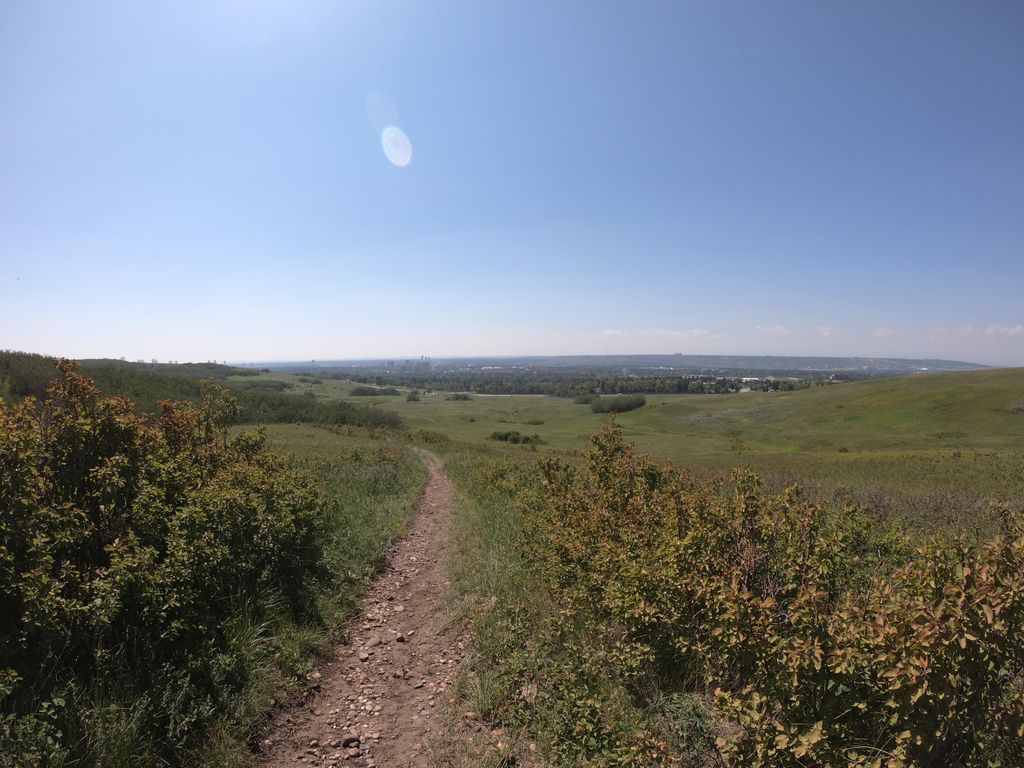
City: calgary